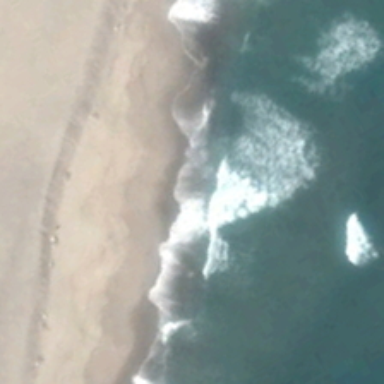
Yellow beach is near a piece of green ocean with some white waves .